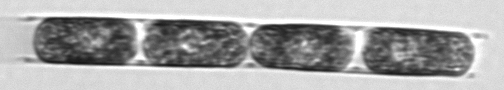
Label: Hemiaulus